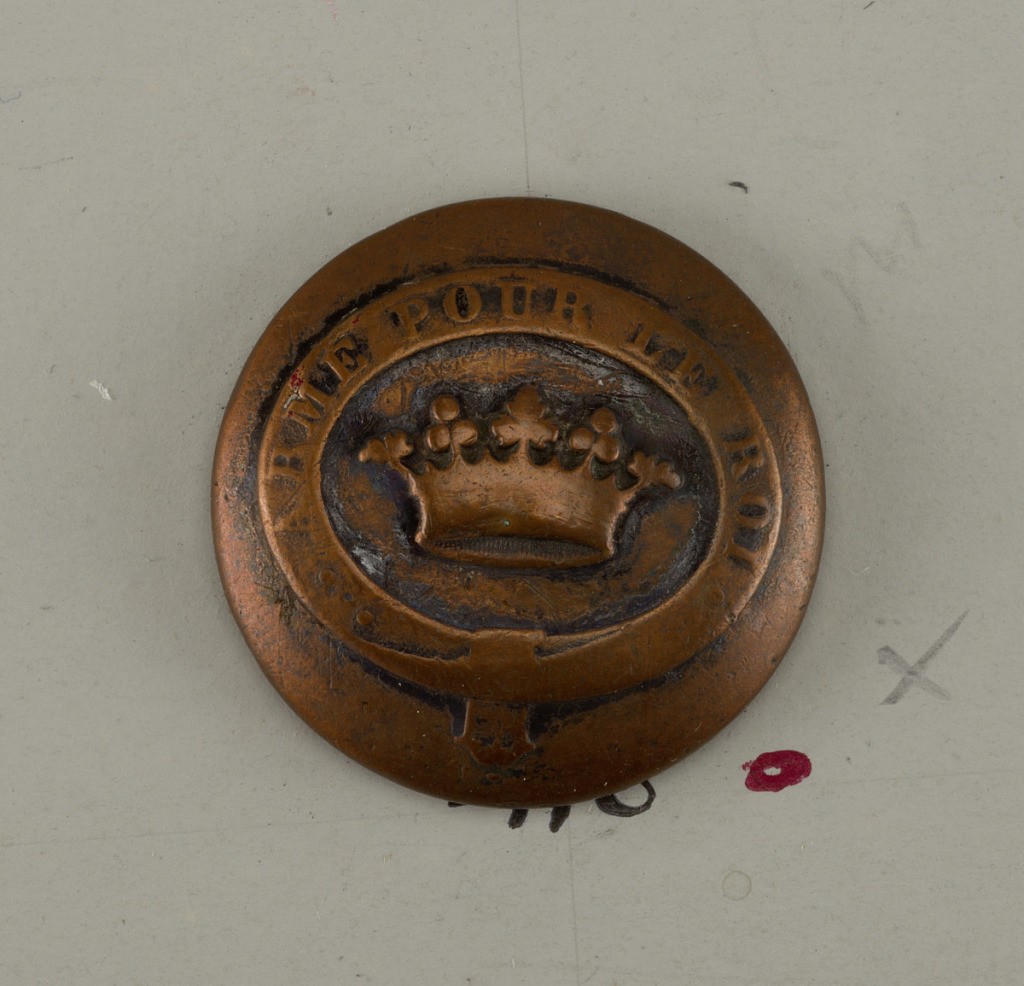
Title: Button
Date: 19th century
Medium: Copper, brass
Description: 1931-59-116: Slightly convex button with ornament of a crown on...